Question: I'm trying to recreate the iOS's stopwatch UI with Flutter and I need to create these two buttons but I have no clue how to shape them.

I've already tried with the standard CupertinoButton but there's no option related to circular buttons.
This is the class, I think that I should put these 2 buttons inside a row.
'''
class _StopWatchState extends State<StopWatch> {
@override
Widget build(BuildContext context) {
return CupertinoTabView(
builder: (context) {
return CupertinoPageScaffold(
navigationBar: CupertinoNavigationBar(
middle: Text('Stopwatch'),
),
child: Column(
children: <Widget>[
Expanded(
child: Center(
child: Text('00:00,000'),
),
),
Expanded(
child: Row(
children: <Widget>[
],
),
),
],
),
);
},
);
}
}
'''
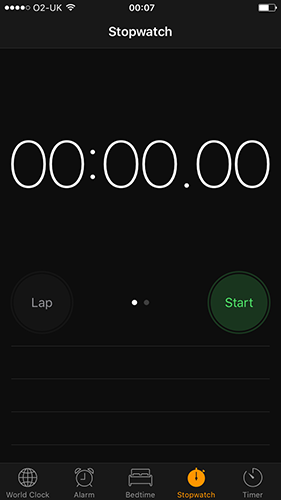
Answer: You create a function for creating a custom button like so:
'''
Widget createButton({Function onTap, Color buttonColor, Color borderColor}) {
return GestureDetector(
onTap: onTapAction,
child: Container(
height: 200,
width: 200,
child: Stack(
alignment: Alignment.center,
children: [
Container(
height: 100,
width: 100,
decoration: BoxDecoration(
color: buttonColor,
borderRadius: BorderRadius.circular(50.0),
),
),
Container(
child: Center(
child: actionTitle,
),
height: 90,
width: 90,
decoration: BoxDecoration(
color: buttonColor,
borderRadius: BorderRadius.circular(45),
border: Border.all(width: 2.0, color: Colors.black),
),
),
],
),
),
);
'''
After this you add them inside your row widget:
'''
Row(
children: <Widget>[
createButton(onTap: () {}, buttonColor: Colors.grey, borderColor: Colors.black),
createButton(onTap: () {}, buttonColor: Colors.green, borderColor: Colors.black),
]
)
'''